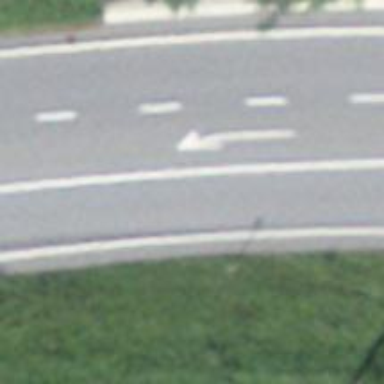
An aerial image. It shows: Primary road with asphalt surface.